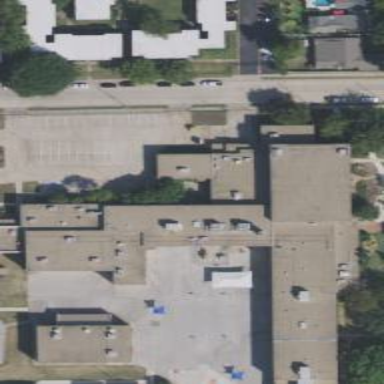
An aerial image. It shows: School building.